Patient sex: F
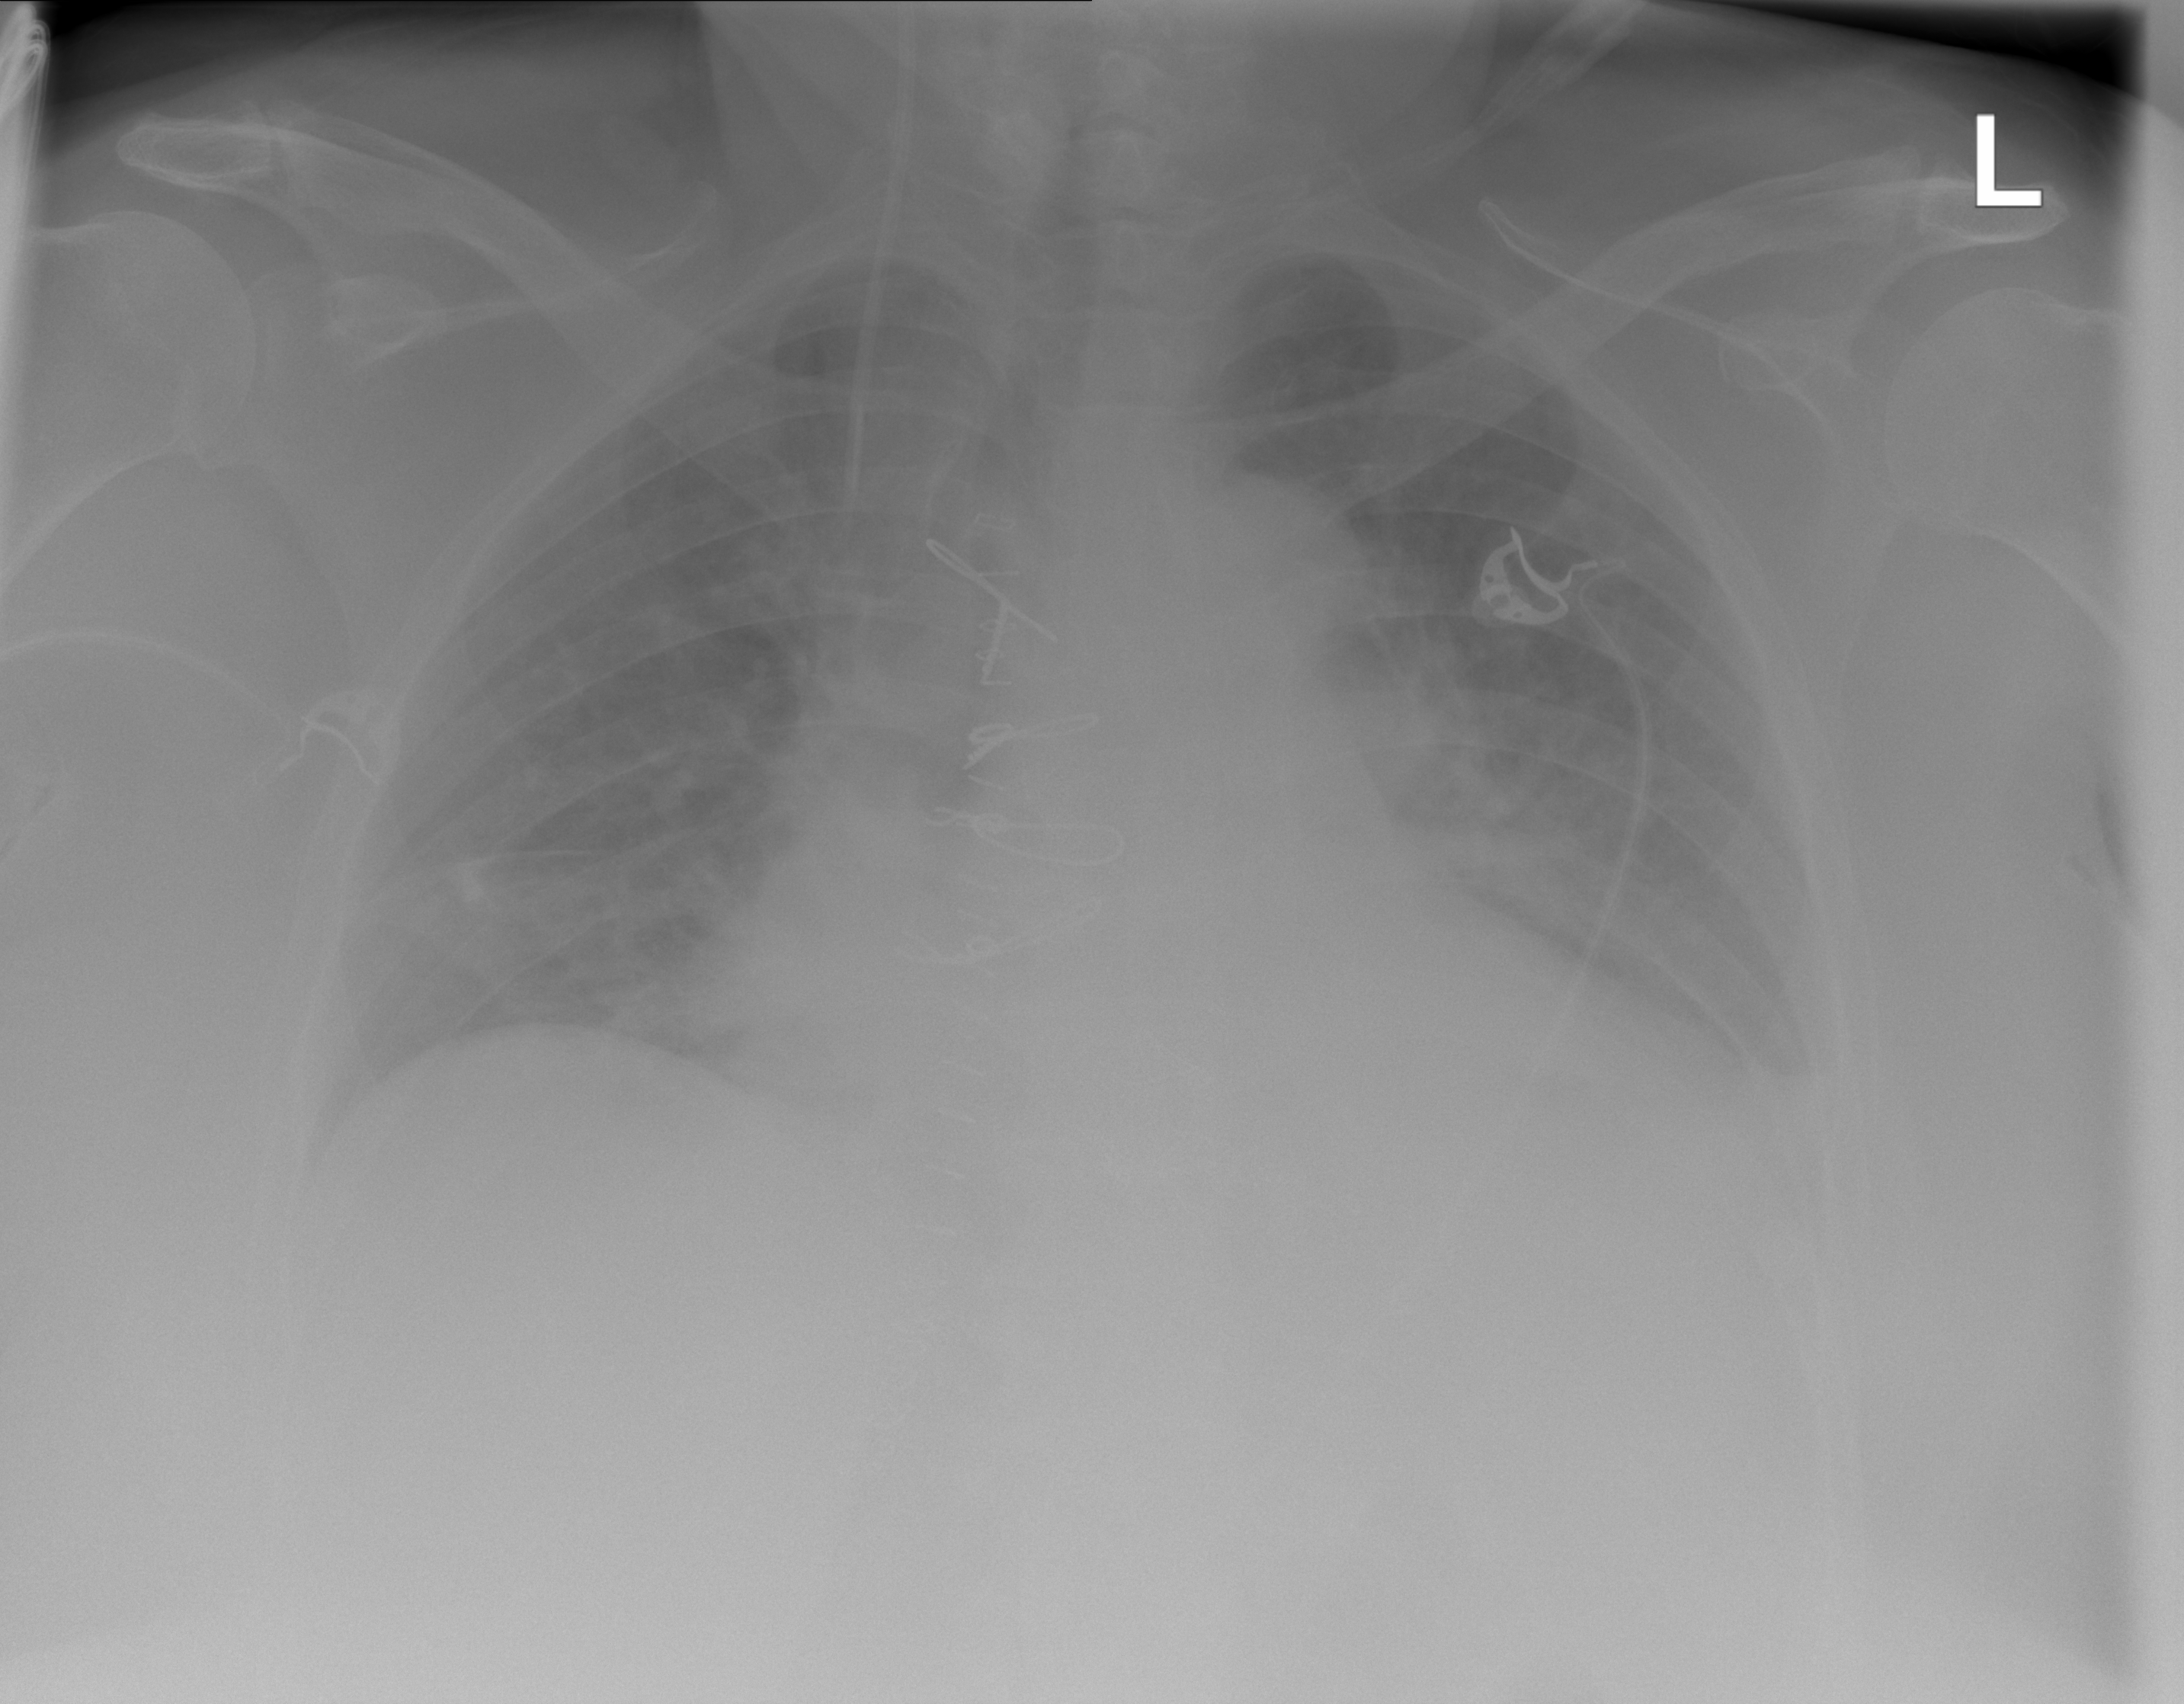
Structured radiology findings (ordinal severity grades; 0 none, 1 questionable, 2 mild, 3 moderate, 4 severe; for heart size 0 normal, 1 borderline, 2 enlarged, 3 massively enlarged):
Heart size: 2
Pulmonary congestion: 2
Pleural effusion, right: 0
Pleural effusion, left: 2
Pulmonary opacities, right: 1
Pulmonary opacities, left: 0
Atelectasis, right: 2
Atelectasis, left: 2